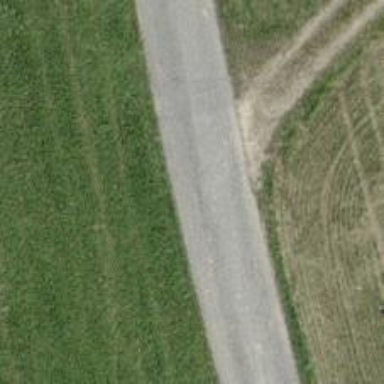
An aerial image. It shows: Unclassified paved road.